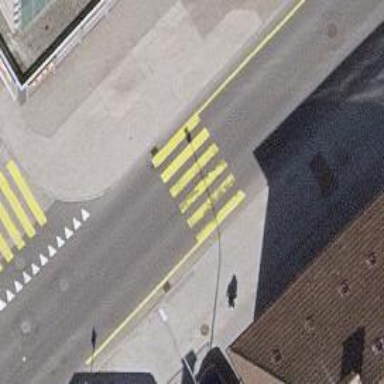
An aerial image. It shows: Zebra crossing on the road.